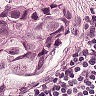
Metastatic tissue present: yes